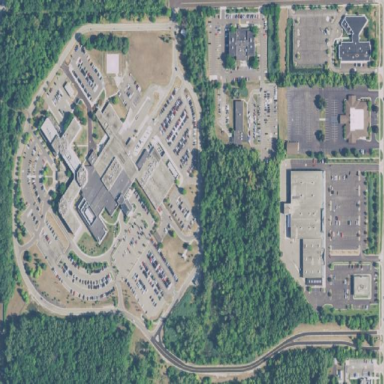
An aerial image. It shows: Hospital providing healthcare services.